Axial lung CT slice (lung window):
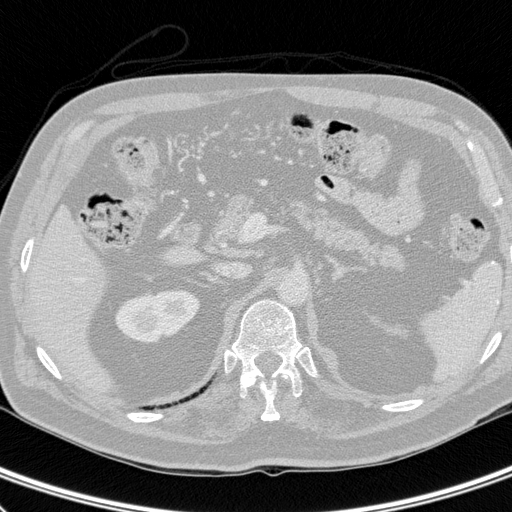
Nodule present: no